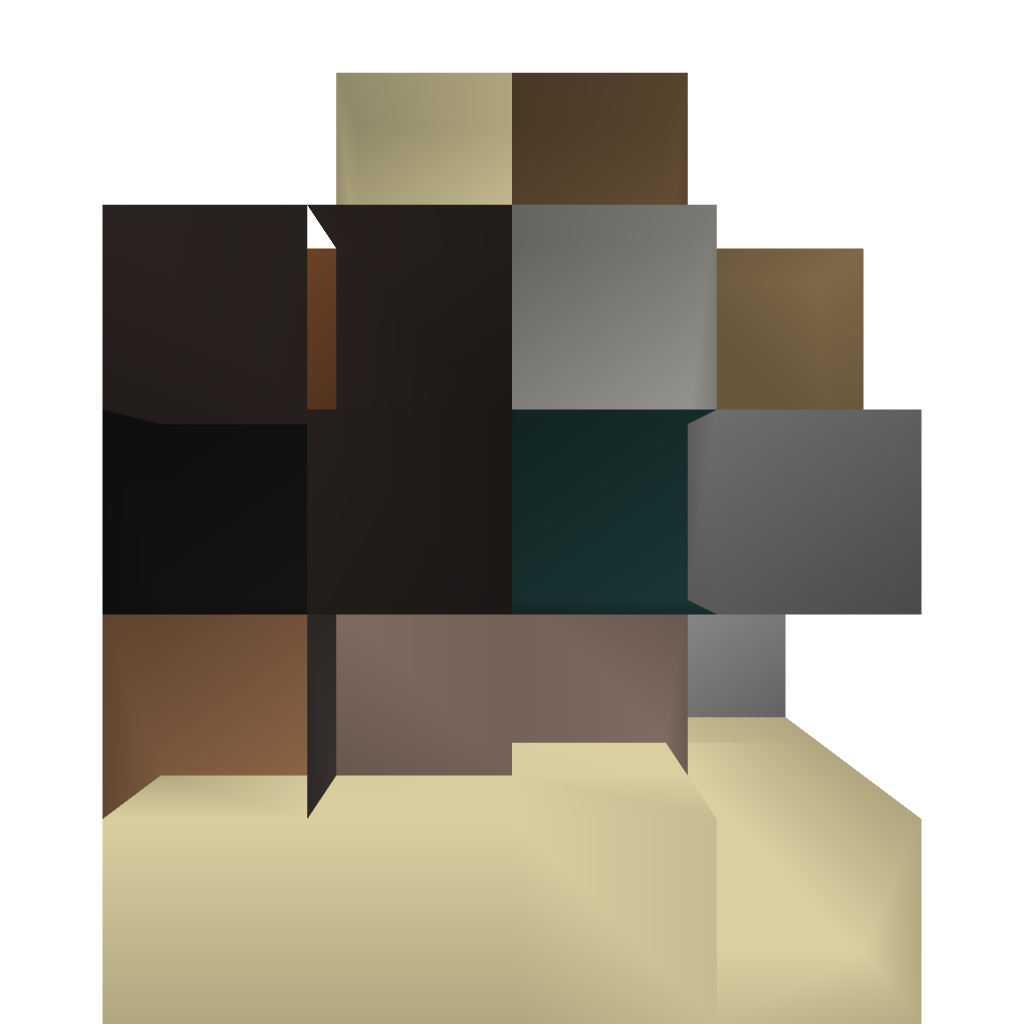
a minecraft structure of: Smallest Minecraft house [with all you will need :)]